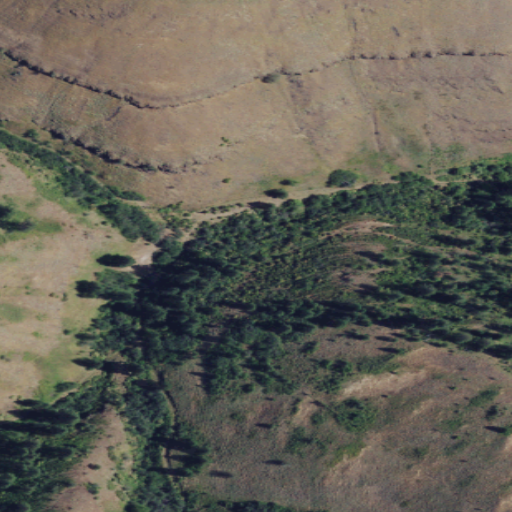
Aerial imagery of valley in Washington named Eugene Gulch containing shrub, grassland, and evergreen forest